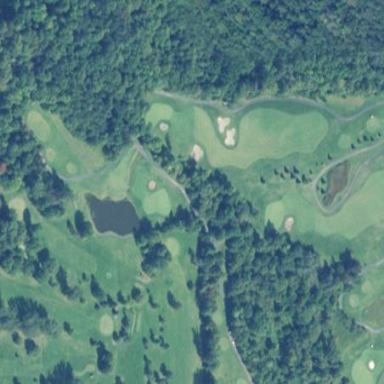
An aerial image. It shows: Scenic view of water hazard on golf course. The natural water feature adds beauty to the landscape.